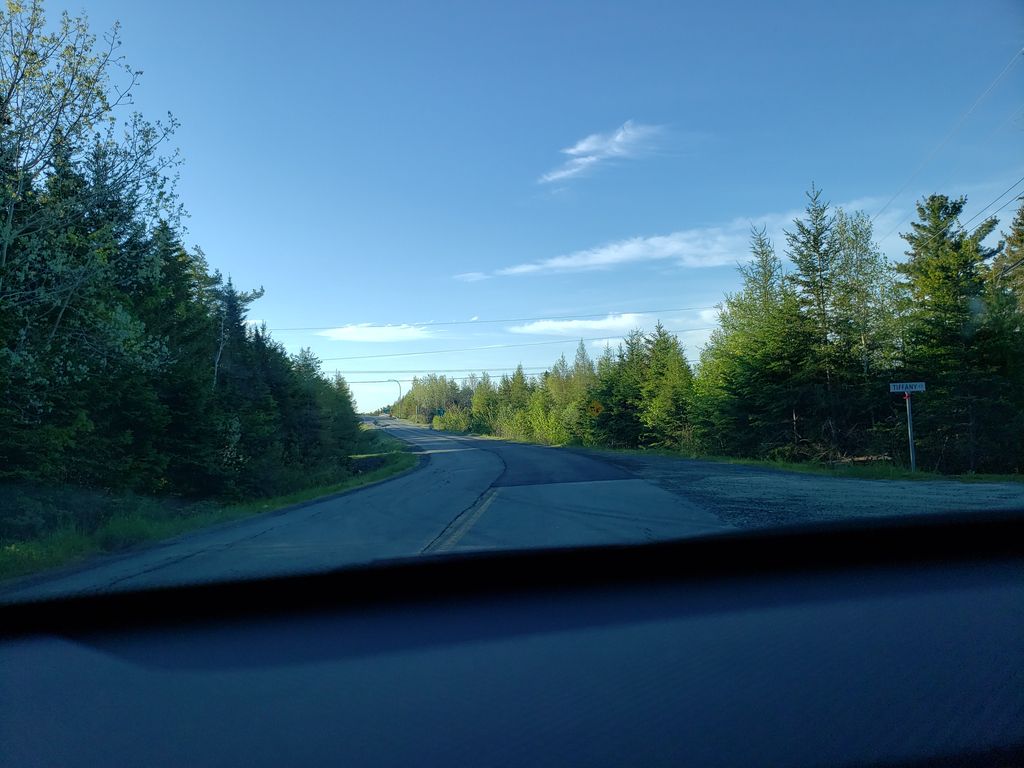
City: halifax